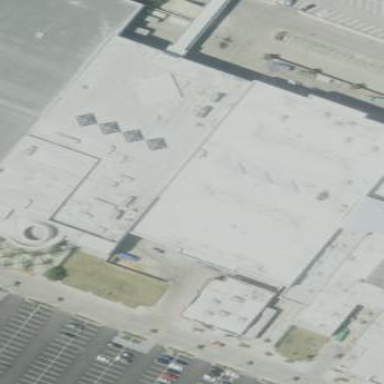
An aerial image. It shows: Building with flat roof.